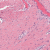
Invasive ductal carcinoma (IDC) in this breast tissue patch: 0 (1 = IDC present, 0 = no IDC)